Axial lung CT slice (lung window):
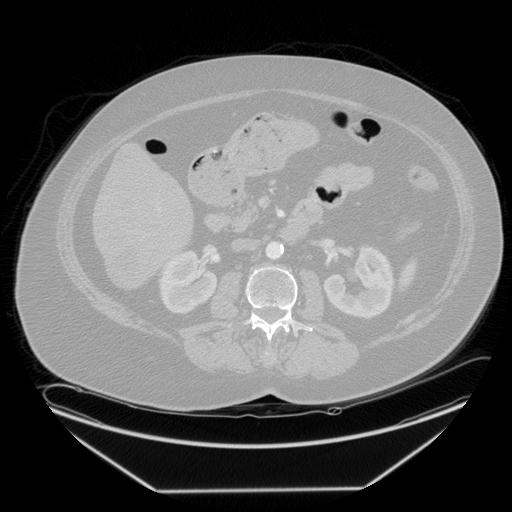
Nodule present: no